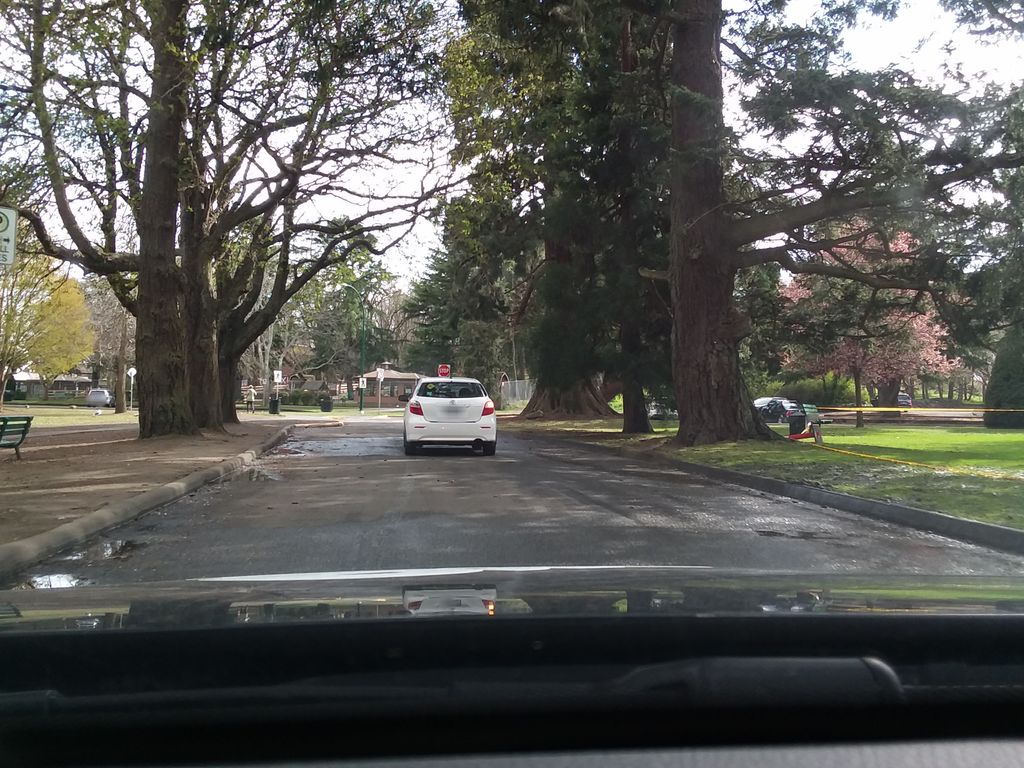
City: victoria